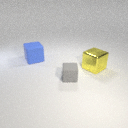
large yellow metal cube to the right of small gray rubber cube